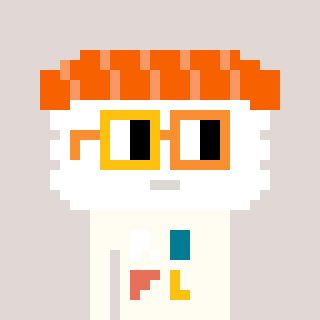
a pixel art character with square yellow and orange glasses, a nigiri-shaped head and a grayscale-colored body on a warm background